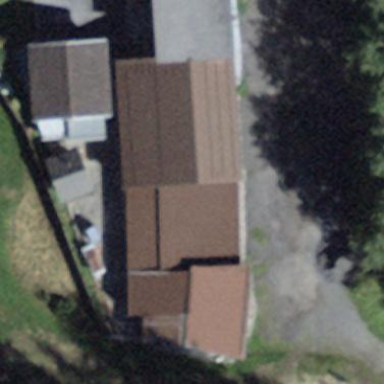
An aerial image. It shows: Building with flat roof.